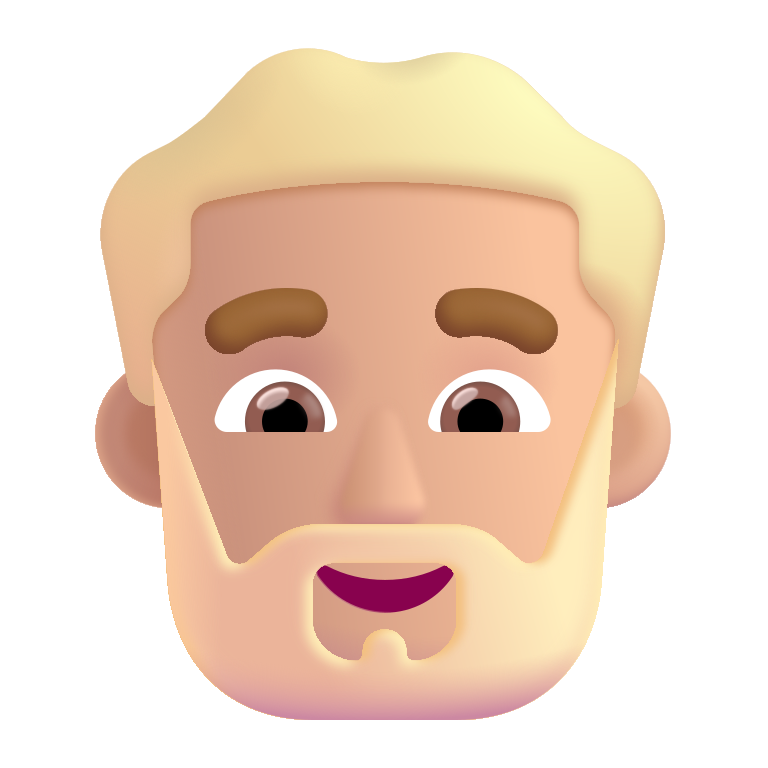
man beard color  light